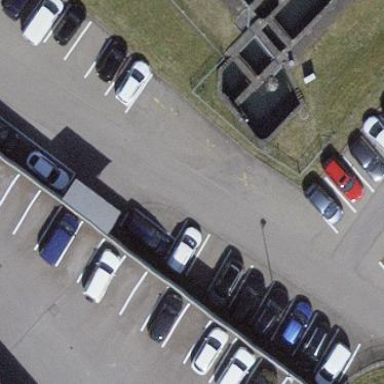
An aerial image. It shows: Parking area with surface.